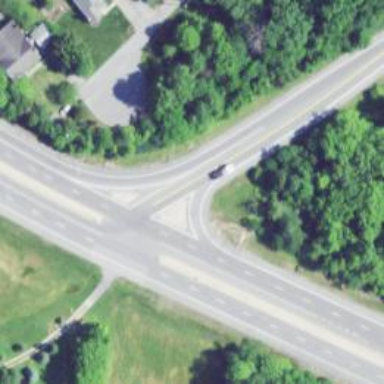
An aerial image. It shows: Trunk link highway.